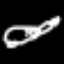
Label: frog